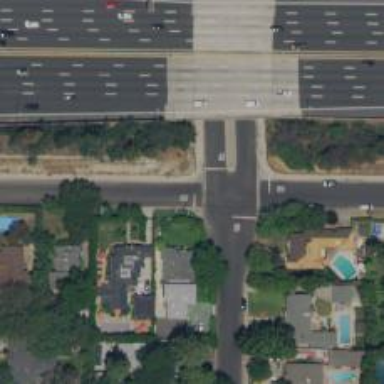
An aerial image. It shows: Stop road.